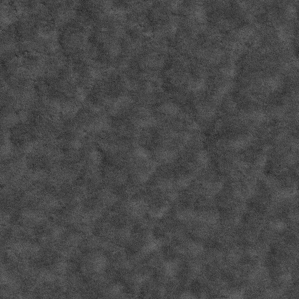
Label: frost